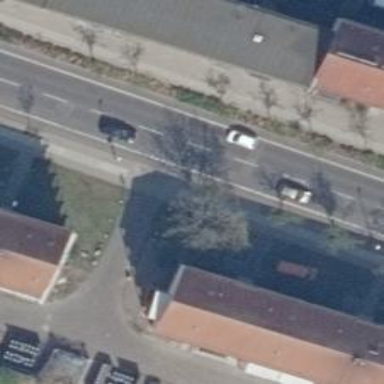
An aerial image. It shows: Secondary road with asphalt surface. There is separate sidewalk and exclusive cycle lanes on both sides.